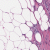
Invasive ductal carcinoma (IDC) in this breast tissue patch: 0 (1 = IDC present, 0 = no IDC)